Question: For my jsp file, the code editor shows no error, but the projects window shows an error. I built my project again, cleaned the project, restart eclipse twice and summoned cthulhu. But my project still shows an error. How do I find the cause and fix the problem ?

'''
<%@ page language="java" contentType="text/html; charset=ISO-8859-1"
pageEncoding="ISO-8859-1"%>
<!DOCTYPE html PUBLIC "-//W3C//DTD HTML 4.01 Transitional//EN" "http://www.w3.org/TR/html4/loose.dtd">
<%@ taglib prefix="mine" uri="DiceFunctions"%>
<html>
<head>
<meta http-equiv="Content-Type" content="text/html; charset=ISO-8859-1">
</head>
<body>
${mine:rollIt()}
</body>
</html>
'''
'''
<?xml version="1.0" encoding="ISO-8859-1" ?>
<taglib xmlns="http://java.sun.com/xml/ns/j2ee" xmlns:xsi="http://www.w3.org/2001/XMLSchema-instance" xsi:schemaLocation="http://java.sun.com/xml/ns/j2ee/web-jsptaglibrary_2_0.xsd" version="2.0">
<tlib-version>1.2</tlib-version>
<uri>DiceFunctions</uri>
<function>
<name>rollIt</name>
<function-class>foo.DiceRoller</function-class>
<function-signature>
int rollDice()
</function-signature>
</function>
</taglib>
'''
Note - look at my project structure. Make a folder foo under web-inf/classes and put the dice class file inside foo. Otherwise the project won't work.
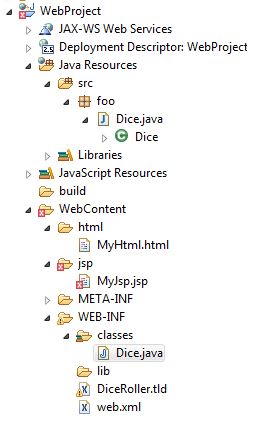
Answer: I was lucky that my fluke worked. First, copy all the code correctly from the book. Do NOT create any classes folder inside web-inf for your project. In eclipse jee, create a new dynamic web project. Copy all the folders for jsp, html, java code etc from your old project into the new one. Delete your old project. Build your new project (try to also close-open eclipse to be safe). Your project should be error free now. I have no explanation for why this worked.
, if your goal is to learn J2ee JSP etc. quickly, then I suggest that you avoid using Eclipse initially and make your web app folders manually.
Create the following directory structure with all the necessary files:
'''
C:\APACHE-TOMCAT-7.0.00\WEBAPPS\SAMPLEAPP
| MyHtml.html
| MyJsp.jsp
|
+---WEB-INF
| DiceRoller.tld
| web.xml
|
+---classes
+---foo
Dice.class
'''
Now put all the necessary code for these files and it will work for sure. The moral of this story is that Eclipse is not good to learn the basics of J2EE/Jsp/Servlets. Make your
web app folders manually. I wasted 2-3 hours in trying to make the eclipse version and still failed. I followed the non-eclipse approach and the code was running in 5 minutes.
And...there was no need to import any jars or extend any classes etc.